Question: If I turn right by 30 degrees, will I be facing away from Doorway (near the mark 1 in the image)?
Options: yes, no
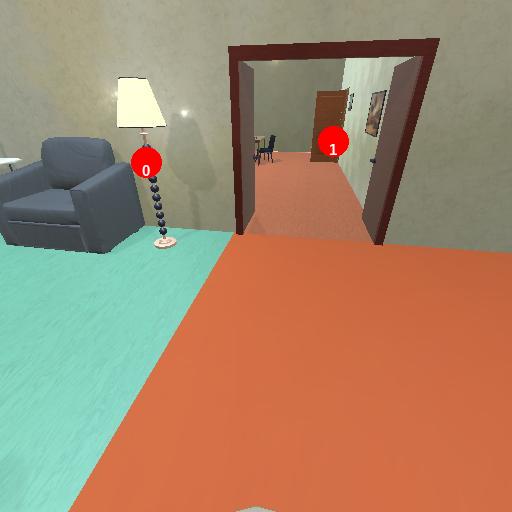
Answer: yes